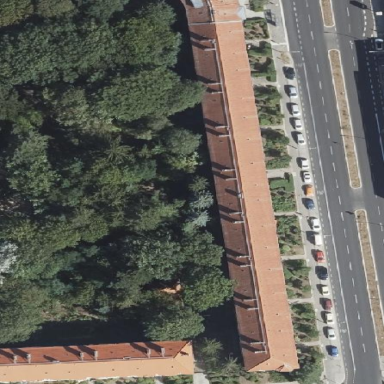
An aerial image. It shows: Hipped roof on apartment building.